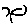
Label: tree